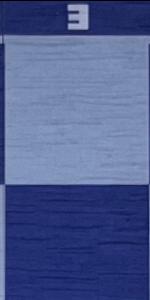
Label: Empty